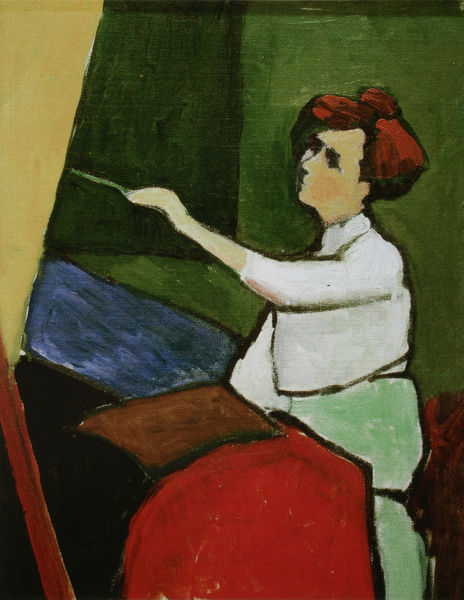
Titel: Selbstbildnis
Künstler: Gabriele Münter
Schlagwörter: blau, gemälde, hand, weiß, gelb, grün, kirchner, kubismus, ocker, braun, frau, frisur, haar, hintergrund, kleid, profil, raum, schwarz, dame, rot, expressionismus, rock, hemd, jacke, wand, arm, bluse, gesicht, bild, portrait, porträt, brücke, pastos, haare, arbeit, reiter, schürze, ecke, umrisse, abstrakt, fläche, modern, farbe, formen, zopf, maler, malerin, staffelei, selbstporträt, weste, abstrahiert, umriß, expressionistisch, kontur, form, noir, konturen, selbstbildnis, leinwand, malen, palette, pinsel, stift, geometrisch, selbstportrait, halbprofil, expressiv, steckfrisur, geometrie, flächigkeit, kandinsky, farbigkeit, gabriele münter, münter, blauer, farbpalette, räumlichkeit, formal, geometrique, bras, geöb, construction, gabriele, becker, contrastes, epaisseur, fauvisme, gabriele münte, keine räumlichkeit, malein, marinetti, modersson becker, musicienne, schwarze kontur, trace